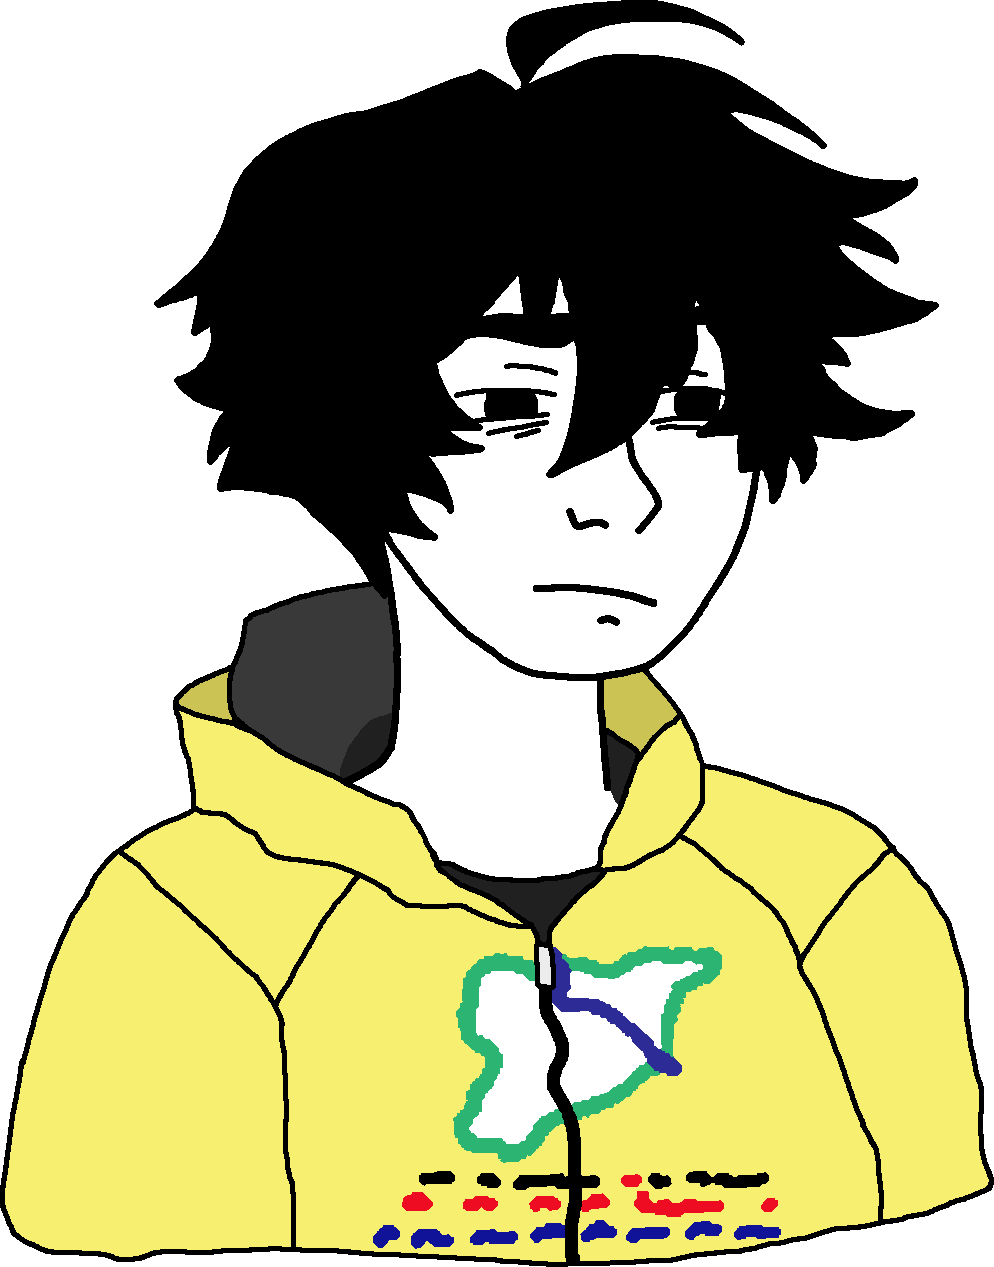
Label: 5_Twinkjak